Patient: sex M, age 63
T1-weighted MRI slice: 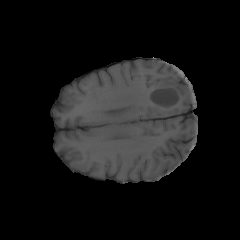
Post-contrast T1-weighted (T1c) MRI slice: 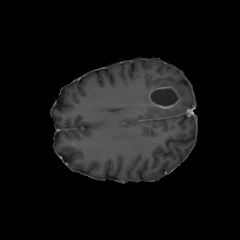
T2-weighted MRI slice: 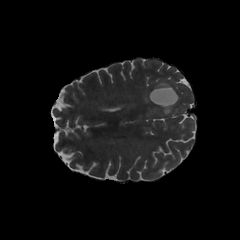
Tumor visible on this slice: yes
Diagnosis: Glioblastoma, IDH-wildtype
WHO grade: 4